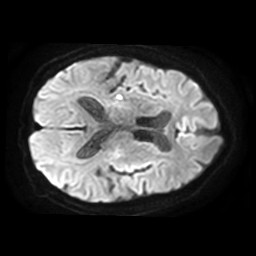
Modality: TRACE
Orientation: axial
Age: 61
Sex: male
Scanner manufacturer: philips
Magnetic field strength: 3 T
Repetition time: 4.656 s
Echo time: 0.07459 s